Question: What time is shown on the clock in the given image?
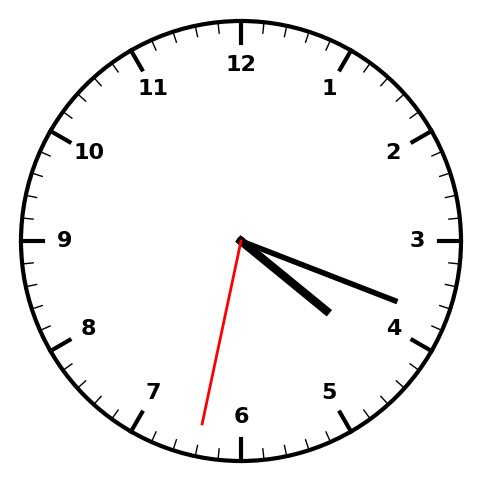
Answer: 04:18:32